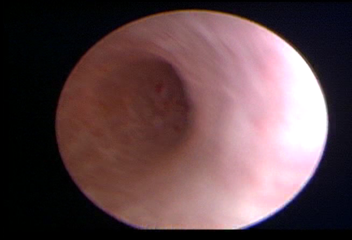
Modality: WLC
Class: Normal mucosa
Bladder cancer association: No